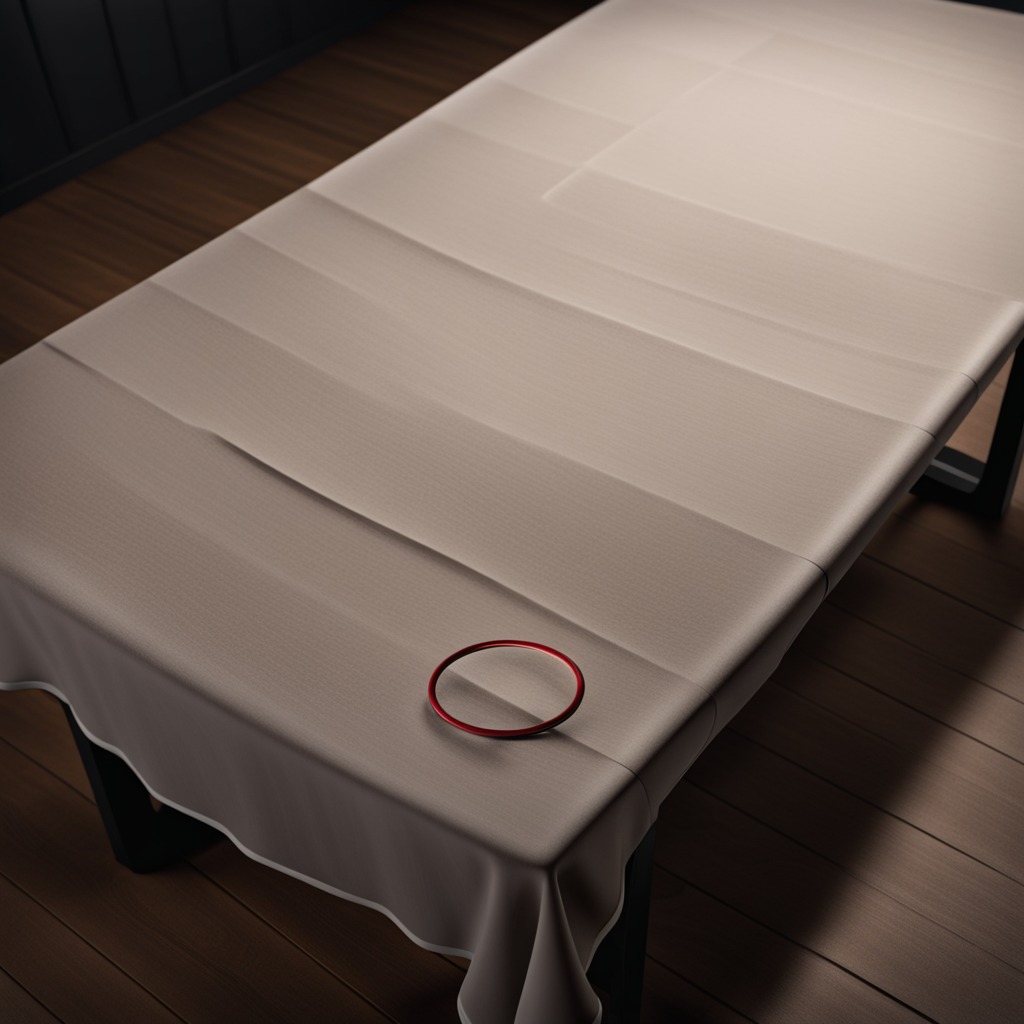
A rubber O-ring lying on the wooden table in the workshop.